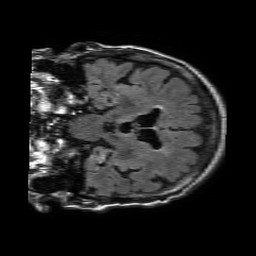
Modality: FLAIR
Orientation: coronal
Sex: female
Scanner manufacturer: philips
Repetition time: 11 s
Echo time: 0.125 s